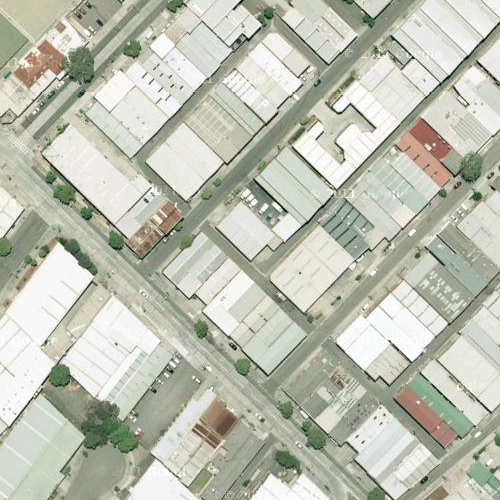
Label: sydney